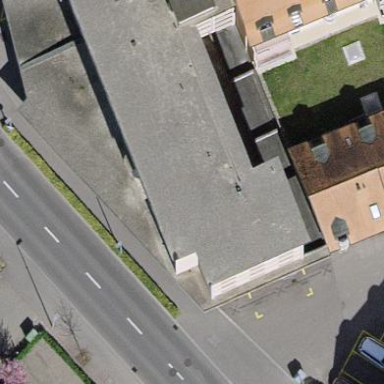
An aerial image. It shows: Building with apartments and flat roof.